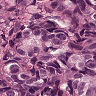
Metastatic tissue present: yes